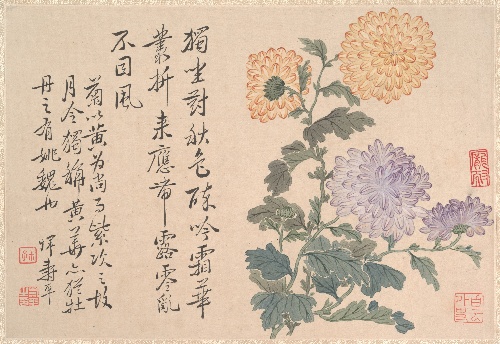
Title: 清   惲壽平 菊花圖  冊頁|Chrysanthemums
Artist: Yun Shouping|Unidentified artist
Artist bio: Chinese, 1633–1690|
Object type: Album leaf
Classification: Paintings
Medium: Album leaf; ink and color on paper
Culture: China
Period: Qing dynasty (1644–1911)
Dimensions: 11 7/8 x 8 1/8 in. (30.2 x 20.6 cm)
Department: Asian Art
Credit line: Bequest of John M. Crawford Jr., 1988
Accession year: 1989
Repository: Metropolitan Museum of Art, New York, NY
Tags: Flowers